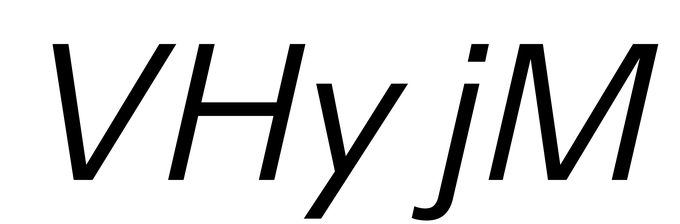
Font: InstrumentSans-Italic_Italic